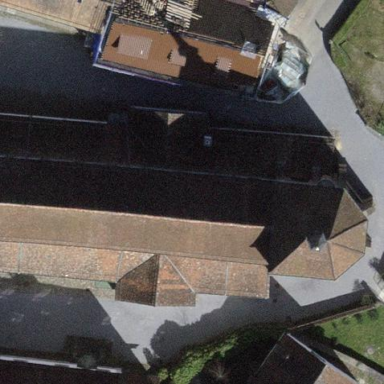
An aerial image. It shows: Building that serves as place of worship.